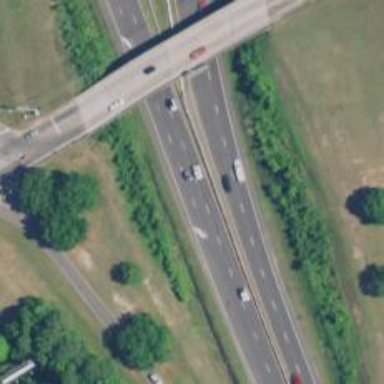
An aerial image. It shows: Trunk highway with expressway features.